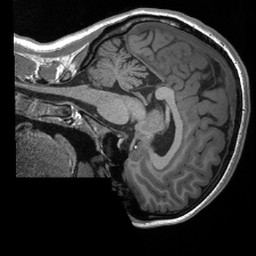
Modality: T1w
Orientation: sagittal
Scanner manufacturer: siemens
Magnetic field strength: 3 T
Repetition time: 2.4 s
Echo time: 0.00213 s